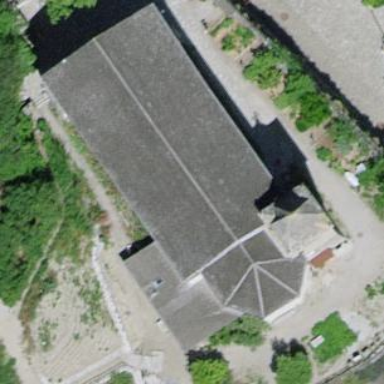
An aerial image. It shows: Church which is place of worship.